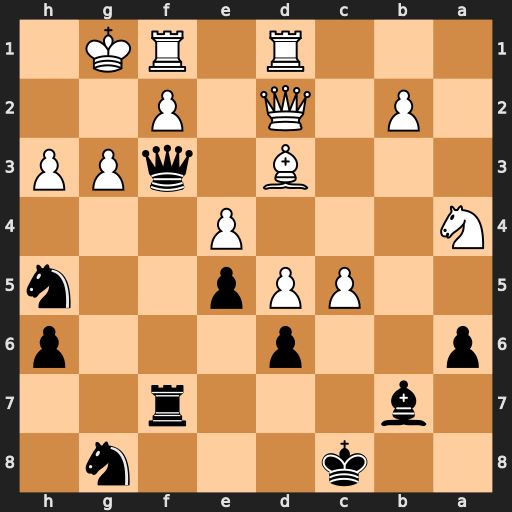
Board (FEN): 2k3n1/1b3r2/p2p3p/2PPp2n/N3P3/3B1qPP/1P1Q1P2/3R1RK1
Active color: b
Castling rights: -
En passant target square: -
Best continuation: Nf4 Qxf4 exf4